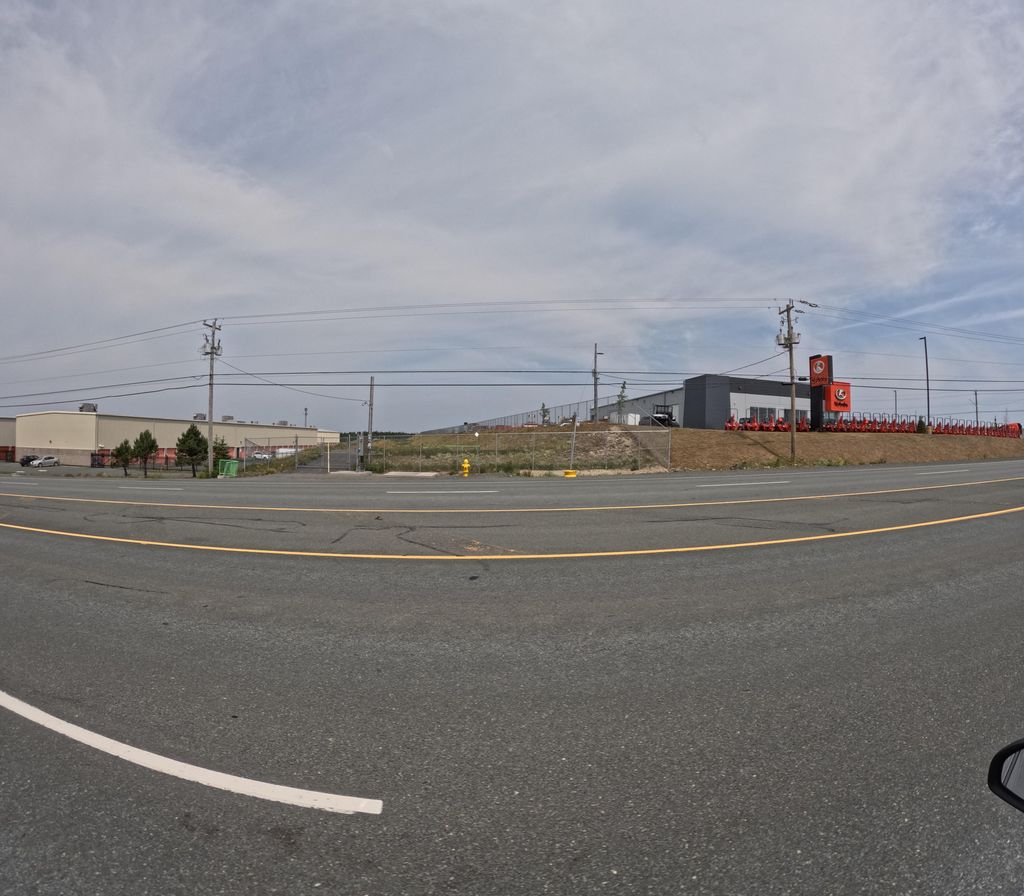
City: st_johns